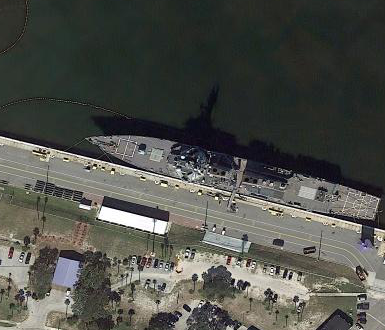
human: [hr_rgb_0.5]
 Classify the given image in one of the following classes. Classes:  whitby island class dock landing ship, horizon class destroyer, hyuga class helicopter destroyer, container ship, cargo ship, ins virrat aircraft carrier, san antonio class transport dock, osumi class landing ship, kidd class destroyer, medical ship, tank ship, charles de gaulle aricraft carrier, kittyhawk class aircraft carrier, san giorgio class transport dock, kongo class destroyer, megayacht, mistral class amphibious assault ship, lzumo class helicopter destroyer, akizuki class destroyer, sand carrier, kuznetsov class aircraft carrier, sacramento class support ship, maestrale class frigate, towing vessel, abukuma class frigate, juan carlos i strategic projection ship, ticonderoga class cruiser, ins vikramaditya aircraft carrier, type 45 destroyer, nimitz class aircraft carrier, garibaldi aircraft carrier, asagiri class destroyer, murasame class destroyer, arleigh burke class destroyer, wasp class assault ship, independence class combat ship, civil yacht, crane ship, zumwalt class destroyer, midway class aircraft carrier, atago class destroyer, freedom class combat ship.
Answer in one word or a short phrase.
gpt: Arleigh Burke class destroyer